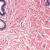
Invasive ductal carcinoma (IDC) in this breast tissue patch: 0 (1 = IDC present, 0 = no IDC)